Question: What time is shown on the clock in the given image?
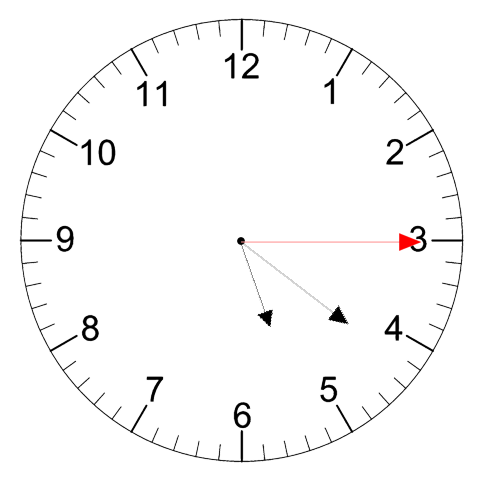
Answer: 05:21:15